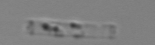
Label: Cerataulina_pelagica